Question: I am currently preparing html slides for an modelling workshop, for which I use the awesome package for . It is based on <URL>. Compared to ioslides and slidy, it does much better suit my expectations. I am absolutely excited! One feature that I missed, are scrollable "long slides". Here I leave of course the "slides" paradigm towards a mix between slides and ordinary web pages, but I find this didactically attractive to explain complex content and code. This style worked well with , and I found also some hints how to enable scrollable code in .
Here I use the following CSS (found in a <URL>:
'''
.scrollable {
height: 80%;
overflow-y: auto;
}
'''
and then in an RMarkdown code chunk something like:
'''
.scrollable[
'''{r}
foo <- function() {
cat("nothing
")
}
foo()
foo()
foo()
foo()
foo()
foo()
foo()
foo()
foo()
foo()
## some comments ...
# ...
foo()
'''
]
'''
### Long slides
Here I mean web-pages that can be scrolled down, but still stay embeded in a slide show.

### Code Example
An example with scrollable code is found here:
- <URL>
It works partly, but I am not yet completely satisfied:
- - '.scrollable[]'- 'heigt'
The CSS approach was taken from <URL>, but I was not able to get them running.
### The Question
Any ideas, how to:
- -
where "slide class with scrollable content" or a "long-slide" class may be defined like:
'''
---
class: scrollable-slide
'''
similar to:
'''
---
layout: false
class: inverse, middle, center
'''
found in <URL>
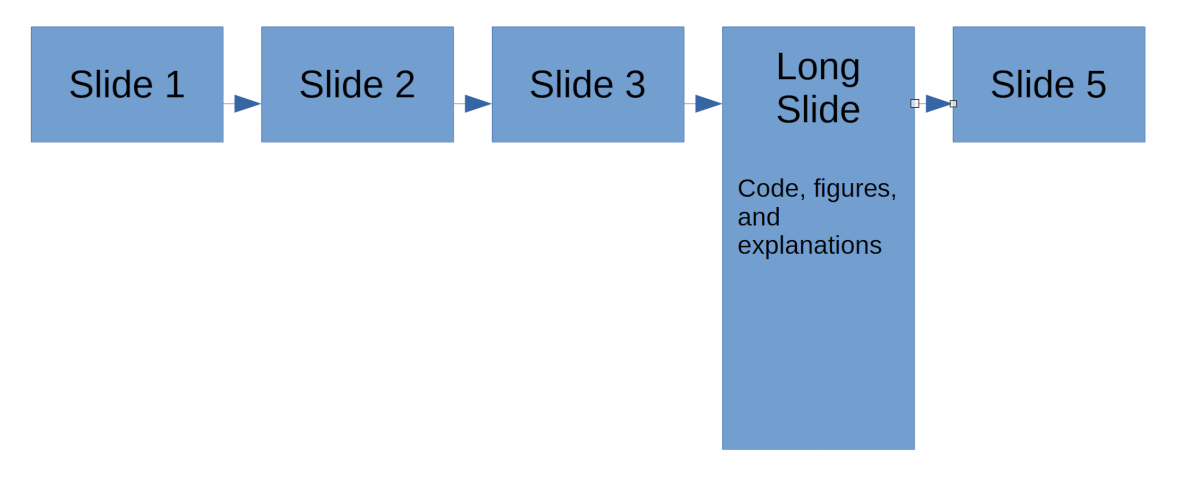
Answer: 'remark.js' was not made with scrollable slides in mind, which means that it is not possible to implement scrolling without a major feature addition to 'remark.js' or breaking certain 'remark.js' features.
If you are willing to break some features, the easiest way I can think of to hack in scrollable slides is by altering the 'y-overflow' of the '.remark-slide-scaler' class. All we have to do is add the following CSS:
'''
.remark-slide-scaler {
overflow-y: auto;
}
'''
To include this CSS you can write it to a file, say 'scrollable.css', and include it in the 'xaringan' config block like so:
'''
title: "Scrollable slides"
output:
xaringan::moon_reader:
css: ["default", "scrollable.css"]
'''
This CSS will add a scroll bar to all slides which have content that is longer than the slide itself.
## Things that break
### Scrolling through slides
By default 'remark.js' allows you to scroll from one slide to the next or previous one. However, when we have a scrollbar on a slide, we would like to heve this behaviour disabled.
The proper way to solve this is to write implement some functionality in 'remark.js' that disables and enables the default scrolling behaviour at appropriate times.
An easy way is to simply disable scrolling through slides. We can do so by adding 'scroll: false' to the 'navigation' block in our 'nature' block of our 'xaringan' config:
'''
title: "Scrollable slides"
output:
xaringan::moon_reader:
css: ["default", "scrollable.css"]
nature:
navigation:
# Disable scrolling through slides to
# allow scrolling in slides
scroll: false
'''
### Page numbers
Page numbers are positioned at the bottom of the slide frame, but stick to the bottom of the slide content. This means that when you scroll down your scrollable slide, the page number scrolls up as well.
<URL>
To fix this properly, we would have to change how 'remark.js' renders the content. A common solution is something like <URL>, which involves having the main content in a separate container from the footer. This footer would contain the page numbers.
An easy solution is hiding the page numbers. We can do so by adding the following to our 'scrollable.css':
'''
.remark-slide-number {
display: none;
}
'''
### Cloning
'remark.js' has a feature called "cloning" which lets you have several instances of the slides opened, but all synced to the same page. So when one instance goes to the next slide, all other slides do so as well. This unfortunately does not work as expected for our scrolling slides. 'remark.js' is not able to register how far the page has been scrolled down, so it cannot communicate that to its clones. This means that on one instance you may have scrolled down all the way, but the other instances will still be stuck at the top of the content. An easy solution is to simply not use this feature.
### Printing (not tested)
I have not tested this, but I can imagine the scrolling slide mucking up printing. Either the content will get truncated, or the long page will get printed in its entire length, possibly overlapping other things on the page. An easy solution here is to simply not print the slides.
There may be more features, like printing, that may or may not break by hacking in scrolling slides.
## Conclusion
To summarise, if you are able to live with limited functionality, you can hack in scrolling slides by first creating a file 'scrollable.css', containing:
'''
.remark-slide-scaler {
overflow-y: auto;
}
.remark-slide-number {
display: none;
}
'''
And secondly include 'scrollable.css' as well as 'scroll: false' in your 'xaringan' config. I have included a sample slideset below to illustrate.
'''
---
title: "Scrollable slides"
output:
xaringan::moon_reader:
css: ["default", "scrollable.css"]
nature:
navigation:
# Disable scrolling through slides to
# allow scrolling in slides
scroll: false
---
class: center
# First a normal short slide
Some content here
---
class: scrollable-slide
# A
# long
# slide
# that
# requires
# scrolling
# on
# my
# system
---
# End slide
'''
## Other options
If you don't have that many slides that need to be long, you could opt to make a handout. If you make this with 'rmarkdown', it would make the source files of the handouts very similar to the source file of the slides, would allow for exporting to different formats (like html), and would let you use all of 'remark.js''s features.
Another option, if you need this and can make a good case why this is useful to others as well, would be to make a feature request at the 'remark.js' <URL> for scrollable slides.